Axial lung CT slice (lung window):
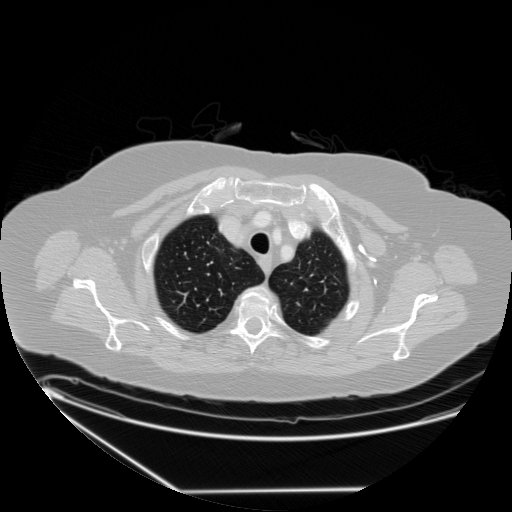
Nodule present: no